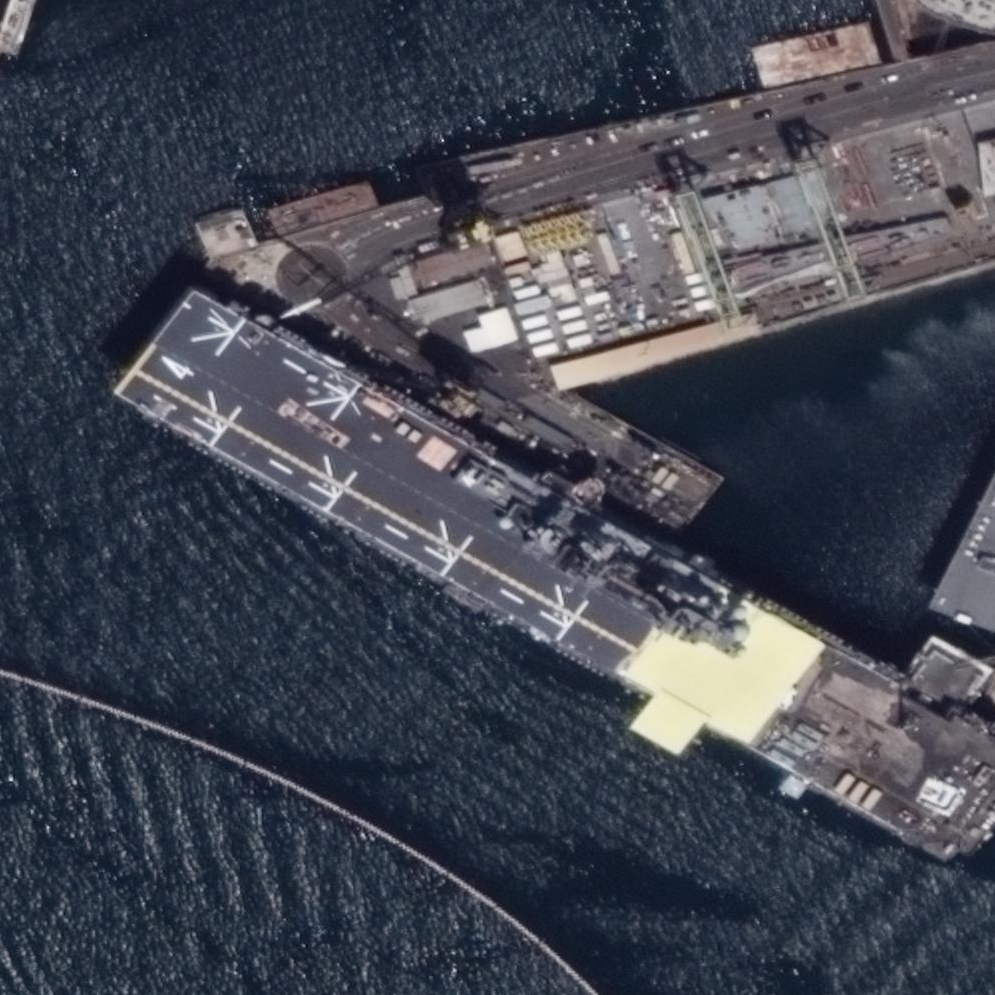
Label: Wasp-class_assault_ship